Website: macys
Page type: gifting
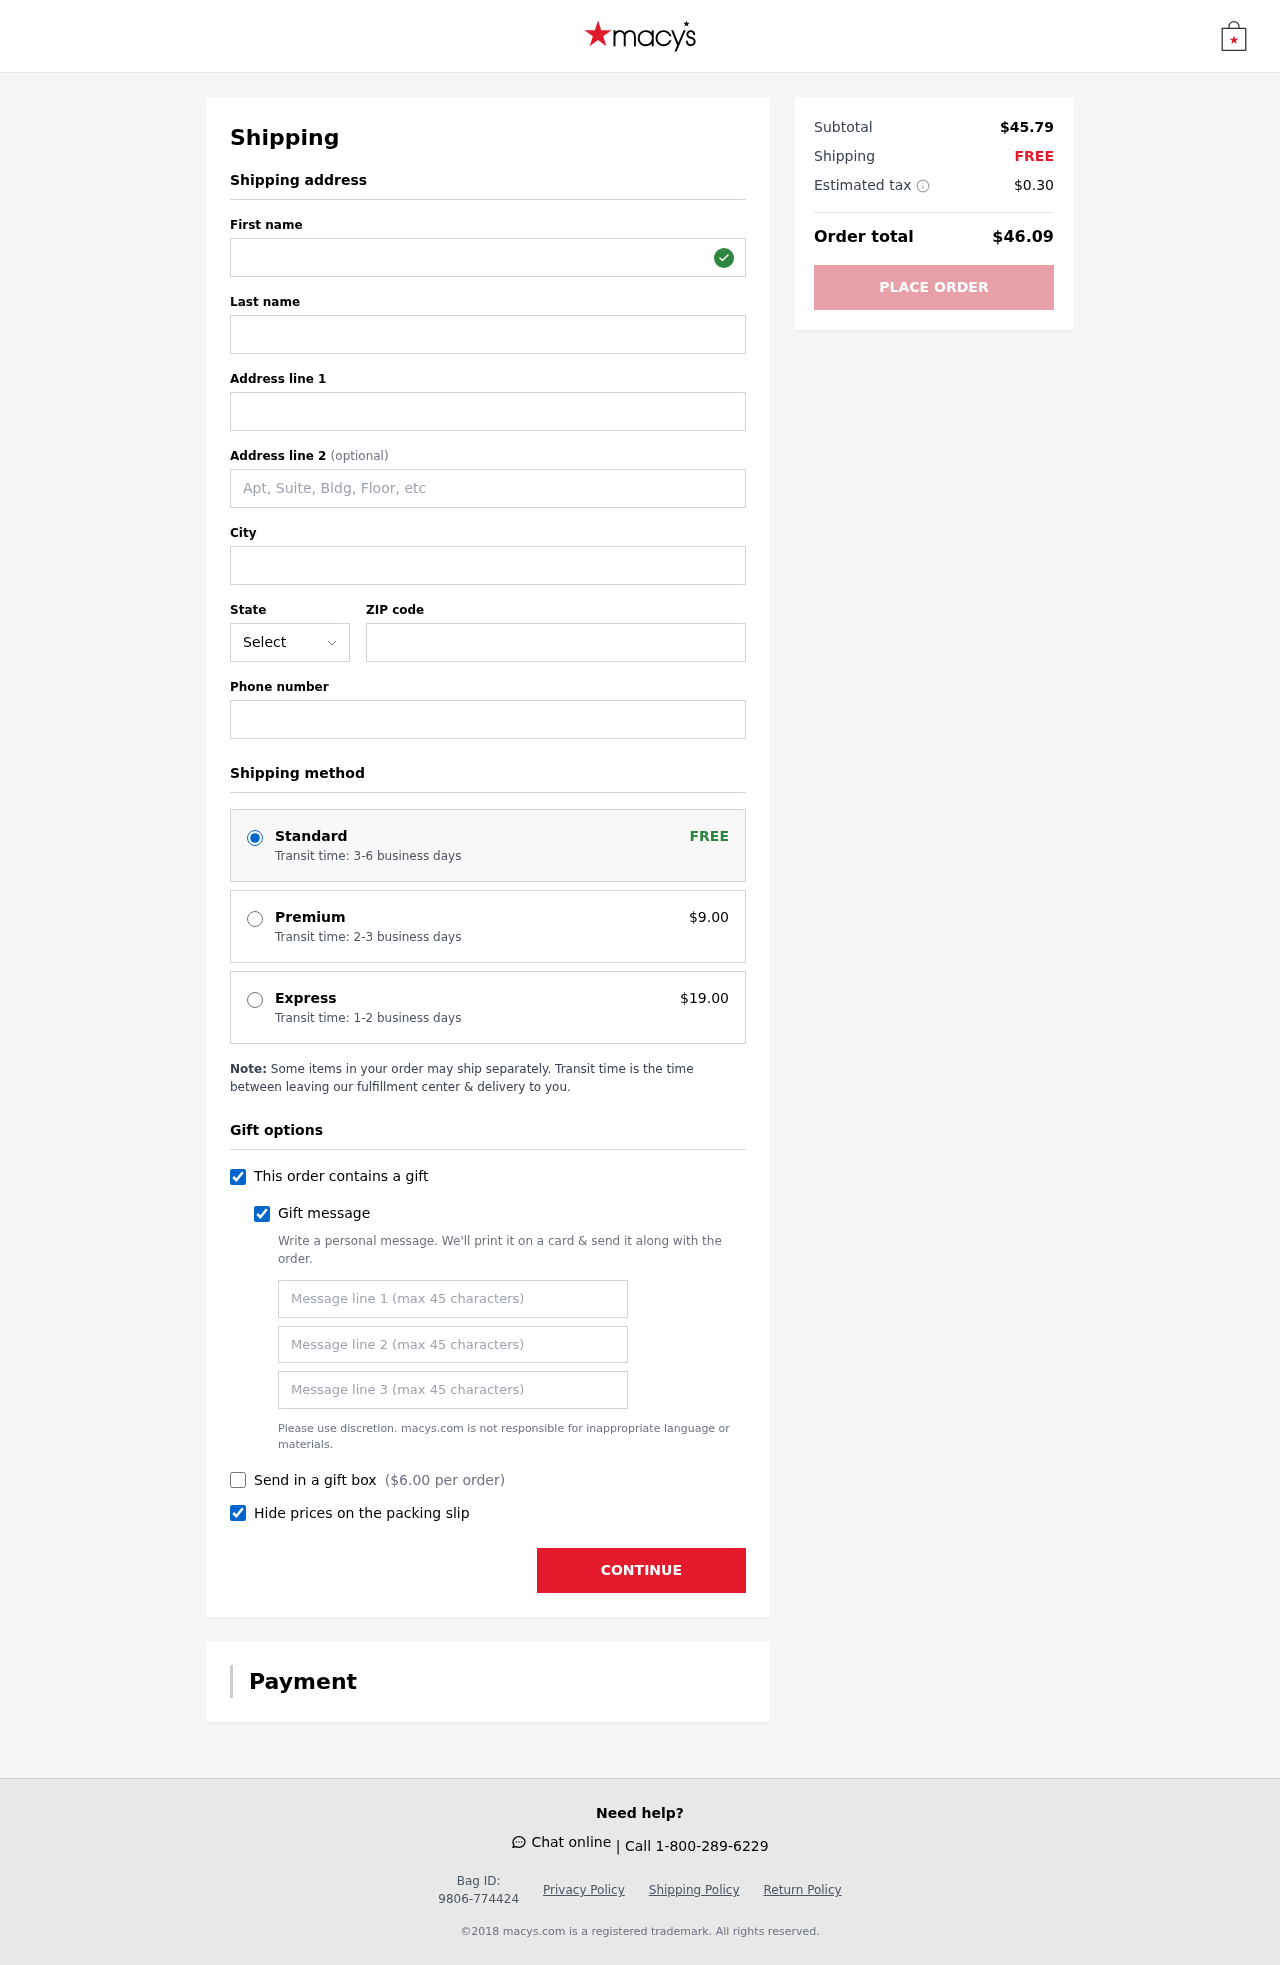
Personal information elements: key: PII_STATE_ABBR
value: AZ
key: PII_FIRSTNAME
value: William
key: PII_LASTNAME
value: Green
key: PII_STREET
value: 227 Gloria Isle Suite 621
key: PII_STREET2
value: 1701 Gilbert Point
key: PII_CITY
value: Erikburgh
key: PII_POSTCODE
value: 07144
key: PII_PHONE
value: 7094716606
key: PII_GIFT_MESSAGE
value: Hey Jessica, I saw these sandals and immediately thought of you—they seemed perfect for your summer adventures! Hope they bring you as much joy as you bring to everyone around you. Enjoy!  William
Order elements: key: ORDER_SHIPPING_STANDARD
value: Transit time: 3-6 business days
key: ORDER_SHIPPING_PREMIUM
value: Transit time: 2-3 business days
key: ORDER_SHIPPING_PREMIUM_PRICE
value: $9.00
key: ORDER_SHIPPING_EXPRESS
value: Transit time: 1-2 business days
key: ORDER_SHIPPING_EXPRESS_PRICE
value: $19.00
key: ORDER_GIFT_BOX_PRICE
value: $6.00
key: ORDER_SUBTOTAL
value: $45.79
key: ORDER_SHIPPING_COST
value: FREE
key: ORDER_TAX
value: $0.30
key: ORDER_TOTAL
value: $46.09